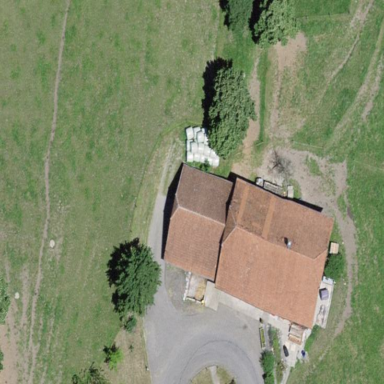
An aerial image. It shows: Farm building.